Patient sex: M
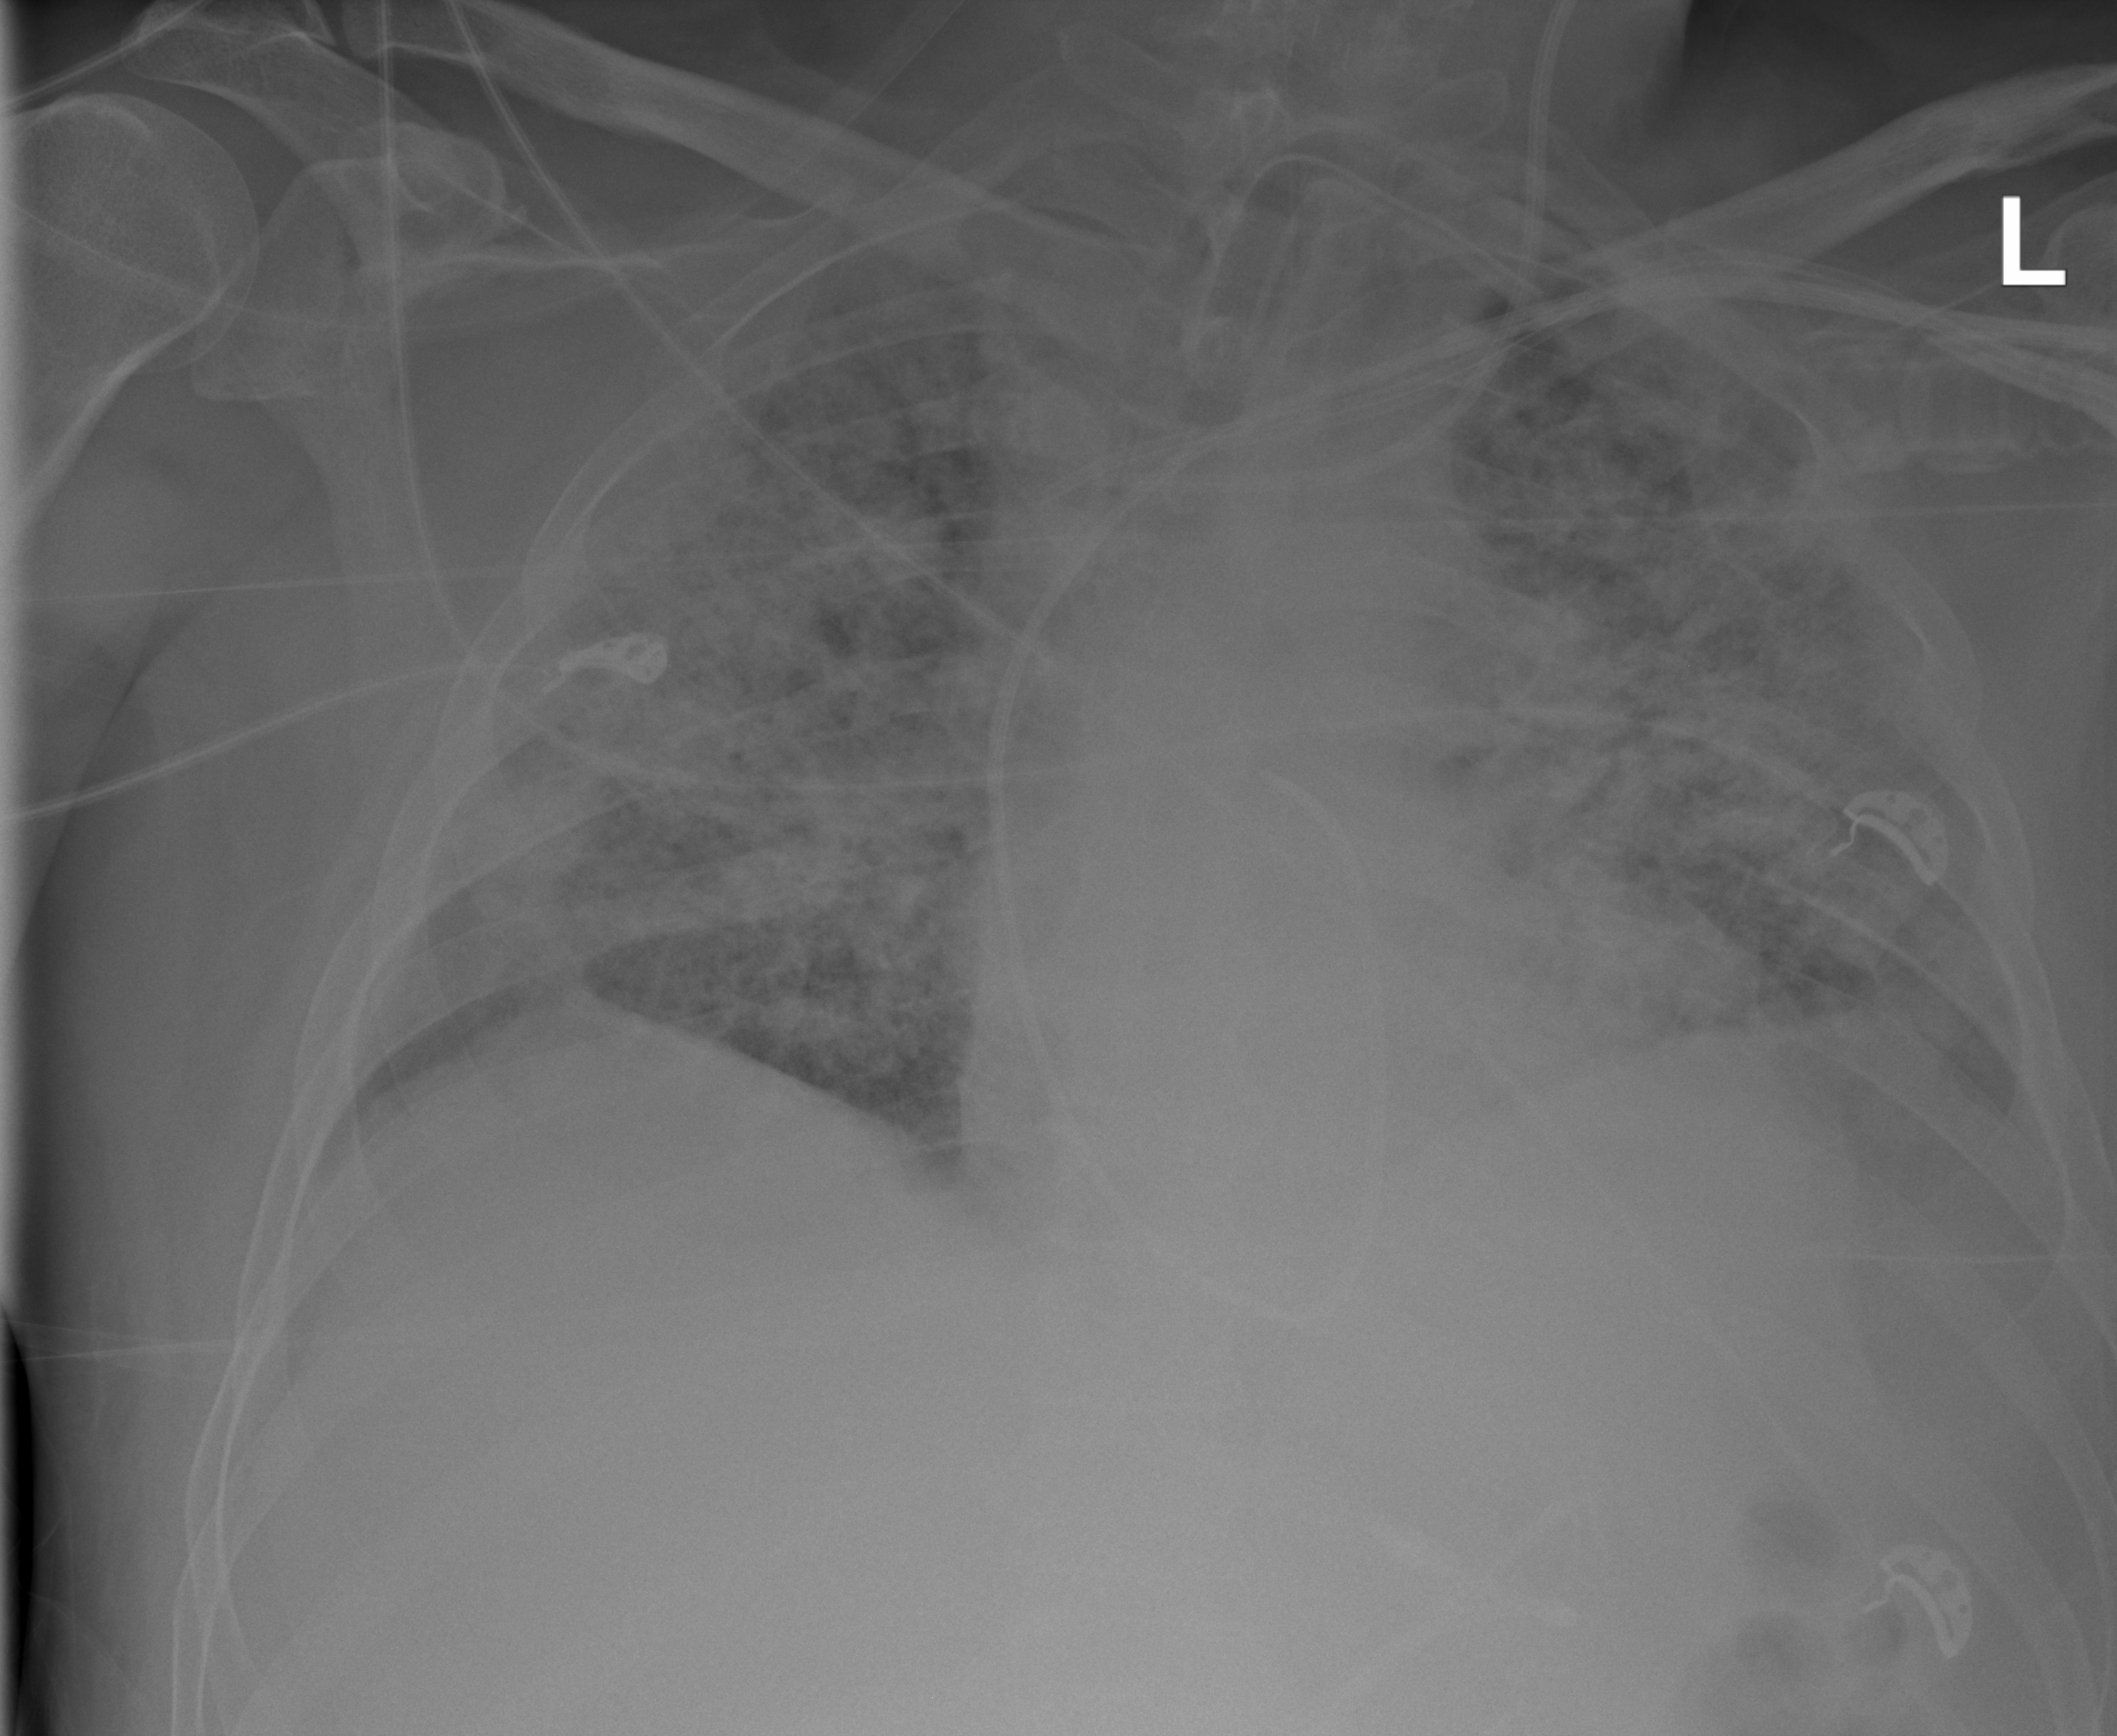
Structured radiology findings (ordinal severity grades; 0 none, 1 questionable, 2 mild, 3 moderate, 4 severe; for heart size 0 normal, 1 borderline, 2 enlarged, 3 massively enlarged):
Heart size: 0
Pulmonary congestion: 2
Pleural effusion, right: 0
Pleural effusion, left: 0
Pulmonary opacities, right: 3
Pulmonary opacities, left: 3
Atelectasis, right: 3
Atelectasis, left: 3